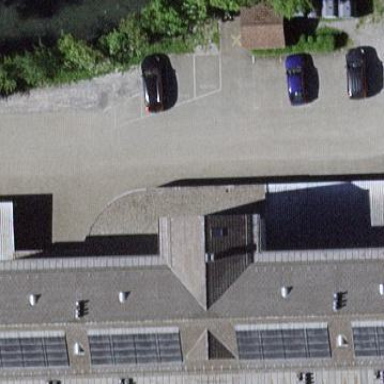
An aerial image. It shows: View of roof of building.